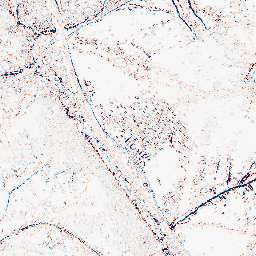
Category: edge_preserving
Decomposition family: median
Decomposition parameters: size: 3
Upsampling method: quintic
Upsampling parameters: scale: 2
Upsampling scale: 2